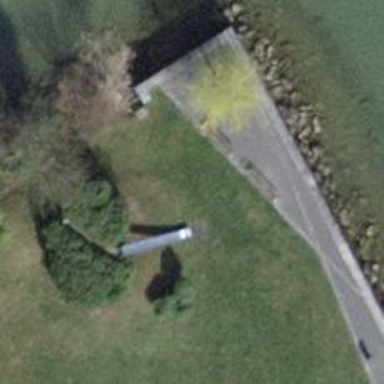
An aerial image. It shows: Bench for seating.